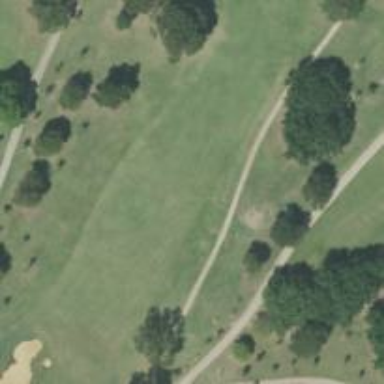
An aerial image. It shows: Path designated for golf carts.